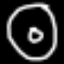
Label: donut